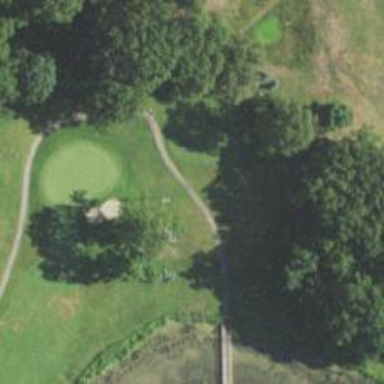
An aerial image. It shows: Path designated for golf carts.